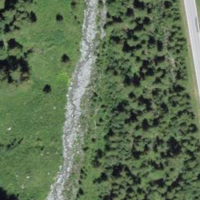
EUNIS habitat code: 26
Species observed at this site:
Cupido minimus
Pyrgus andromedae
Gymnadenia conopsea